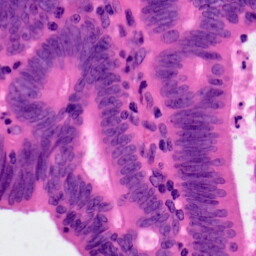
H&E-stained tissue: Colon